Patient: sex F, age 69
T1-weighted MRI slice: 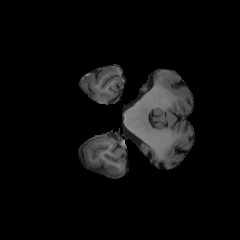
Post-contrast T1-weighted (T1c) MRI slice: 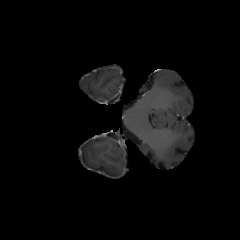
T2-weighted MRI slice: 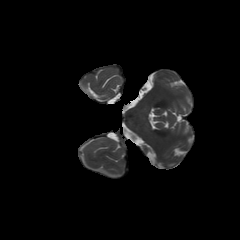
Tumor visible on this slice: no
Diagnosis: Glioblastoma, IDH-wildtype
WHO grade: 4